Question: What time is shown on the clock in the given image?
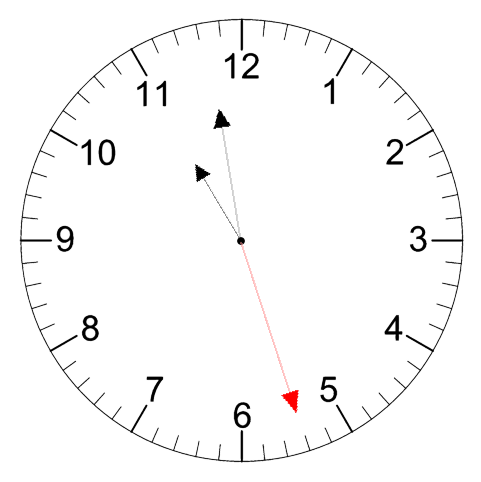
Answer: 10:58:27